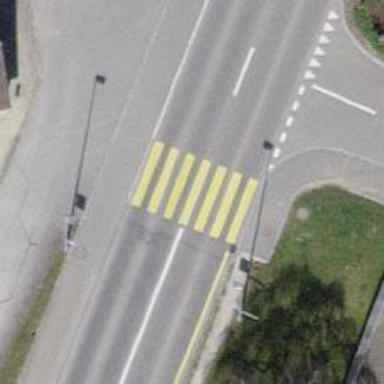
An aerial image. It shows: Marked road crossing.